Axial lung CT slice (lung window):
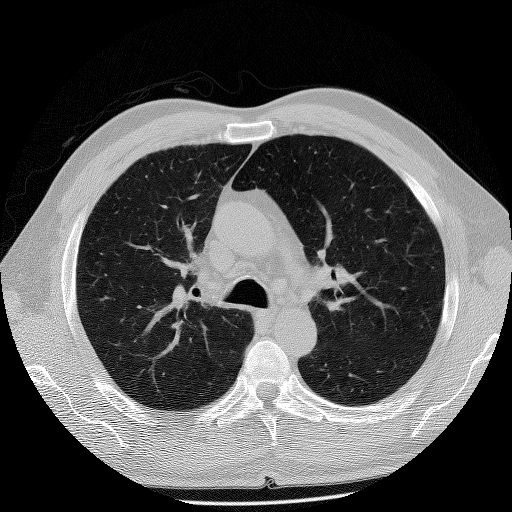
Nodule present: no